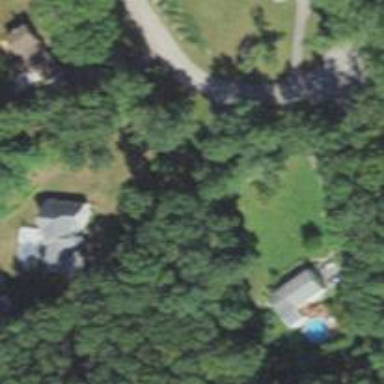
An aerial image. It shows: Residential driveway.